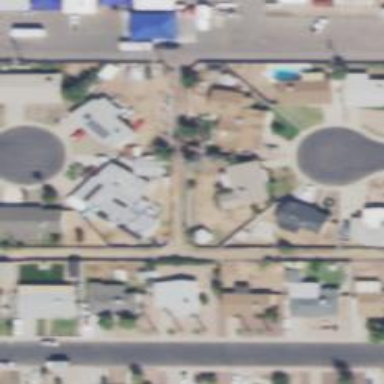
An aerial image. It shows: Alley classified as service road.